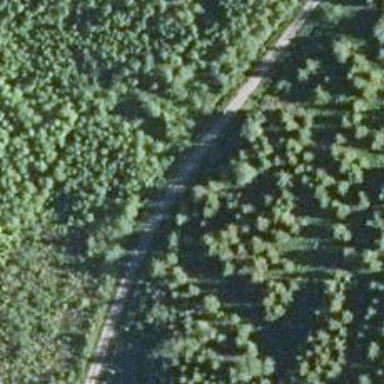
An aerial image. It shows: Unclassified road.